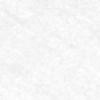
Label: no_change